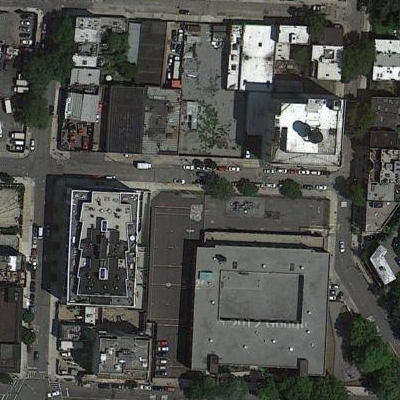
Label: Industry